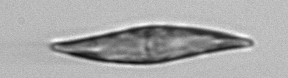
Label: Pleurosigma